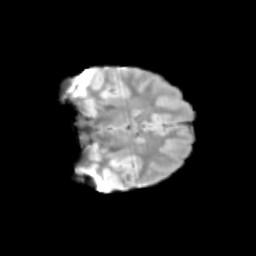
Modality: T2w
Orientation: coronal
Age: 11
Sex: female
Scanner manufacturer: siemens
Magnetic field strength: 3 T
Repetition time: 3.8 s
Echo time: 0.07 s